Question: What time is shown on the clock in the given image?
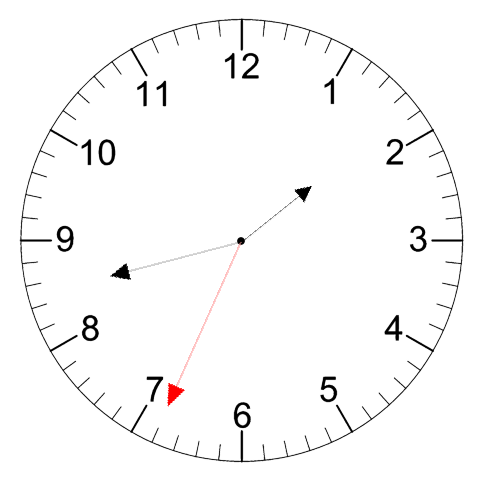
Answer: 01:42:34